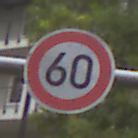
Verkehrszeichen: Geschwindigkeit60
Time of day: Midday
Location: Outdoor (Urban)
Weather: Overcast
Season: NotSpecified
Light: Natural